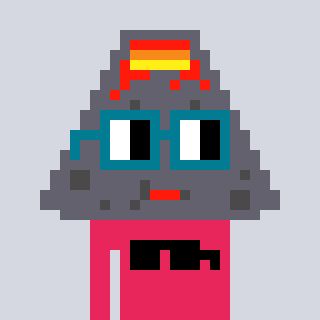
a pixel art character with square dark green glasses, a volcano-shaped head and a redpinkish-colored body on a cool background